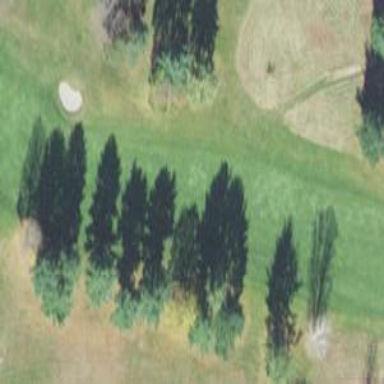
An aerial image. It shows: Golf fairway surrounded by grass.